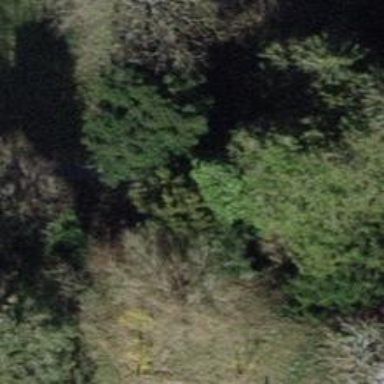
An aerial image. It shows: Brown bench.